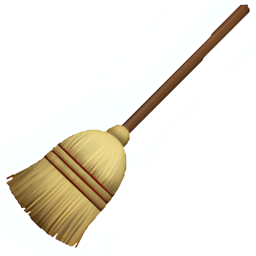
Name: broom
Emoji: 🧹
Group: Objects
Sub-group: household